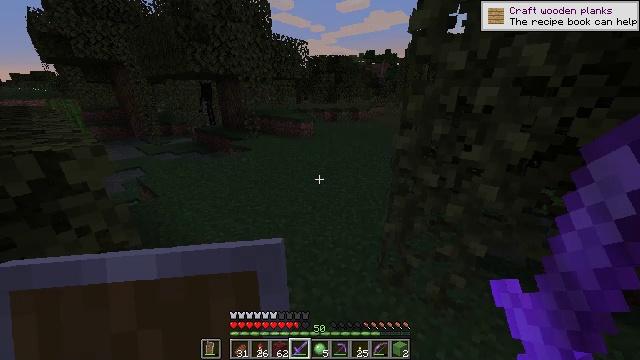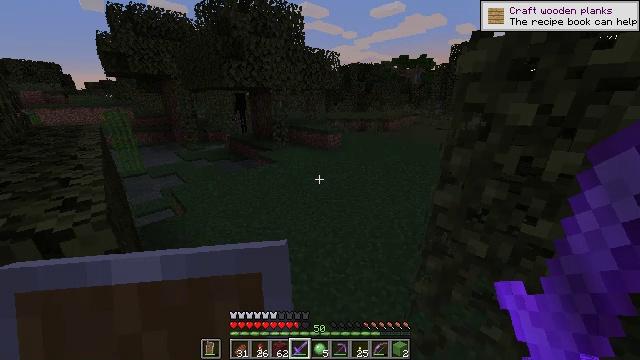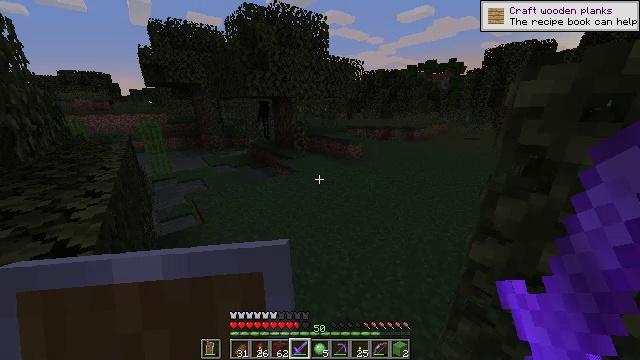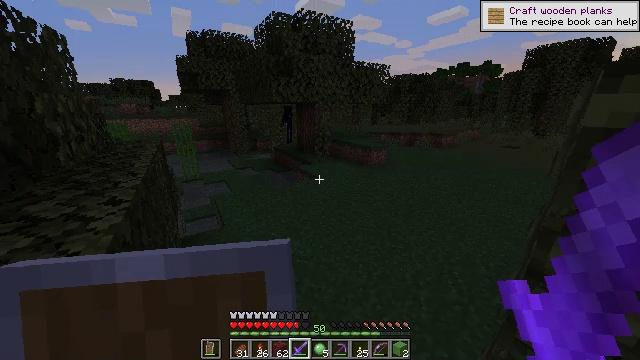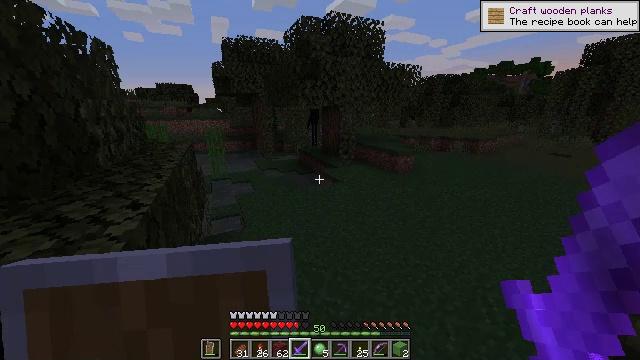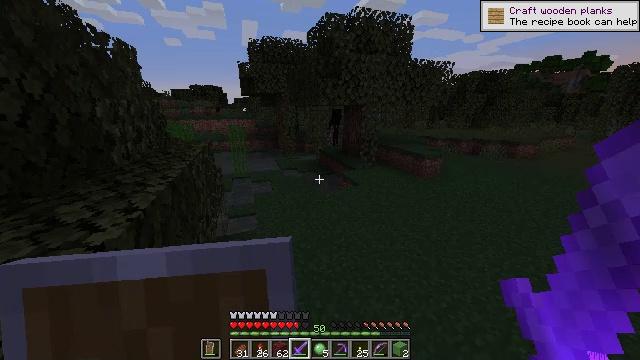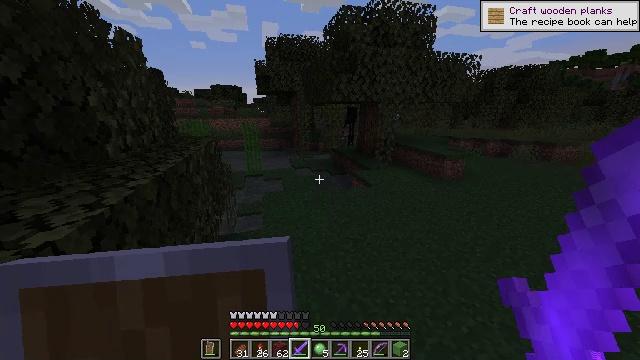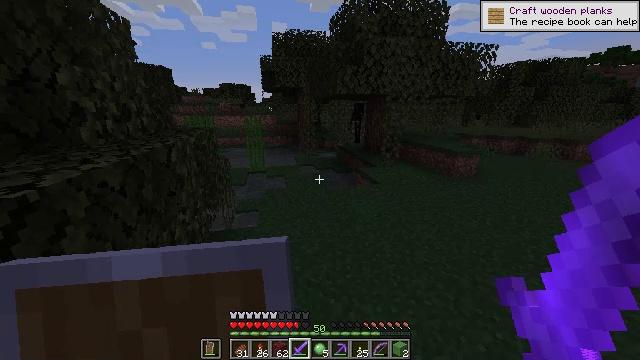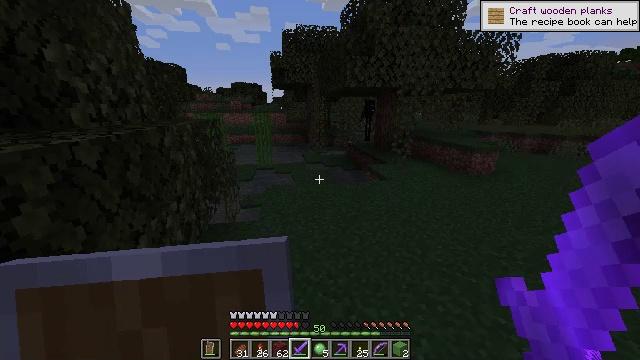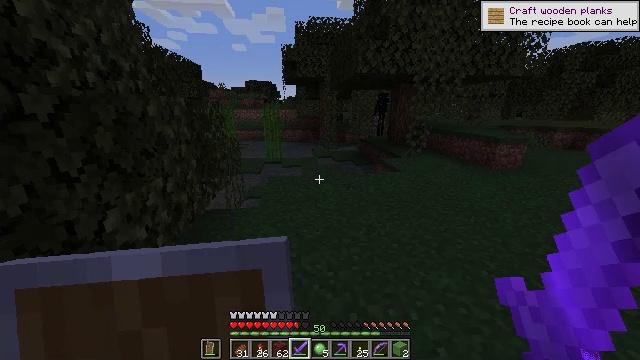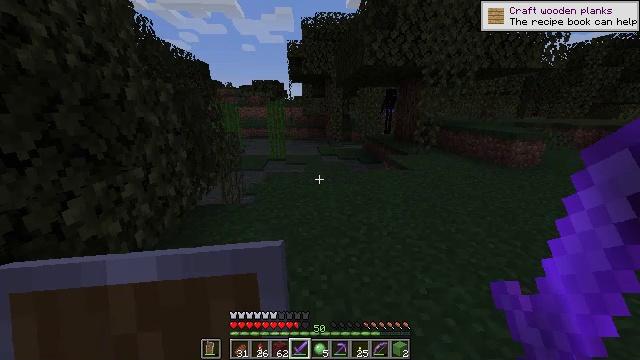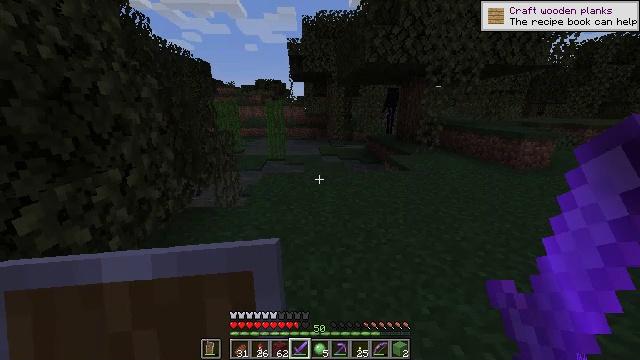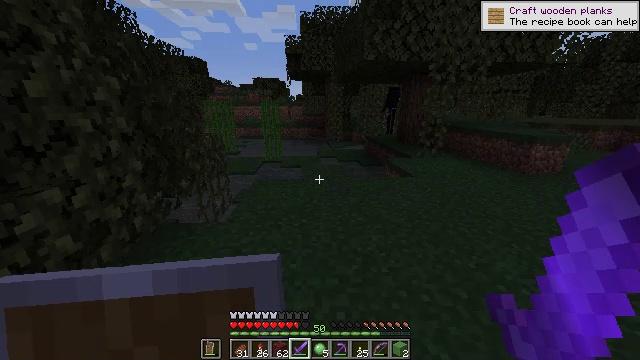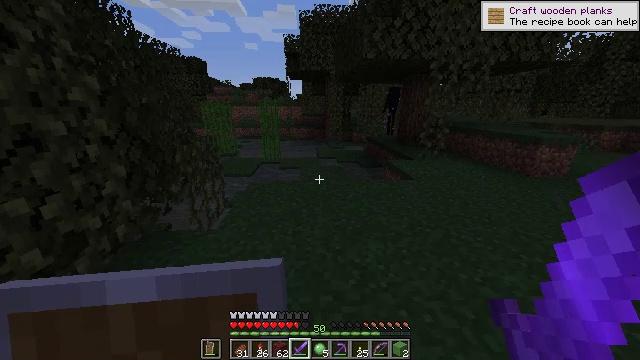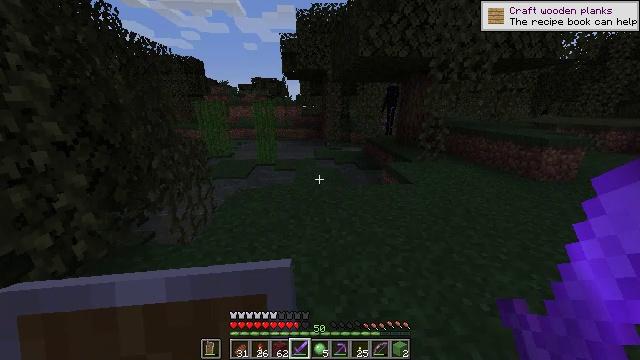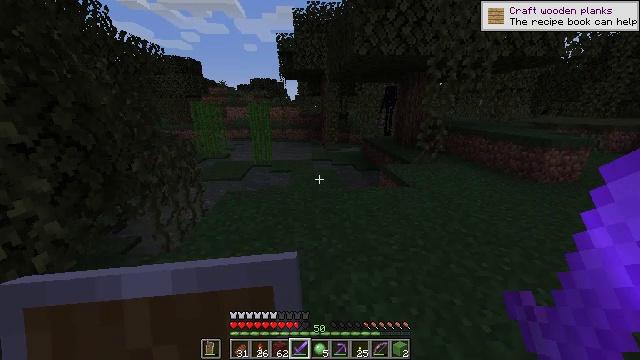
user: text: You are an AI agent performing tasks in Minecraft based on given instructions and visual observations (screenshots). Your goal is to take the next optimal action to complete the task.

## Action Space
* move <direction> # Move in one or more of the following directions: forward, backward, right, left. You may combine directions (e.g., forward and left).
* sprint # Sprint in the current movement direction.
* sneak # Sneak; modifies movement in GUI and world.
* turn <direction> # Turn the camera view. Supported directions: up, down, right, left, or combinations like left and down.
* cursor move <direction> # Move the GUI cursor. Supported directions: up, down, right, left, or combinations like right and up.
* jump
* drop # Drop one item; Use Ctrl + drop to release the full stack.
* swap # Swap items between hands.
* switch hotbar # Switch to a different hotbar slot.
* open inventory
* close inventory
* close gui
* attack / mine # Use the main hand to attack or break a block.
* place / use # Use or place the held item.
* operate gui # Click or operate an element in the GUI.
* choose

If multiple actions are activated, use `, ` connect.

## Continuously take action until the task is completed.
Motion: motion action
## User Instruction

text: Hunt mobs.
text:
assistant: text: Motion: move forward, turn left and up, jump
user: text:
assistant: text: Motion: move forward, turn left and up, jump
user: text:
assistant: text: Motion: move forward, turn left and up
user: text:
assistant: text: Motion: move forward, turn left
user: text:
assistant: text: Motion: move forward, turn left
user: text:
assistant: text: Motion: move forward, turn left
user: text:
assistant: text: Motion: move forward, turn left
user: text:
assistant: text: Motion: move forward, turn left
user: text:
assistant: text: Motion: move forward, turn left
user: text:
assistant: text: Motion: move forward, turn left
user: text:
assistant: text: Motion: move forward
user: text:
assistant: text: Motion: move forward
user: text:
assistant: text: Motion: move forward and move right
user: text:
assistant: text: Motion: move forward and move right
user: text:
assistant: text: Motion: move forward and move right
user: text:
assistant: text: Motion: move forward and move right
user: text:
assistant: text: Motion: move forward and move right
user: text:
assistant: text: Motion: move forward and move right
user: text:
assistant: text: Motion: move forward and move right
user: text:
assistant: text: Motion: move forward and move right
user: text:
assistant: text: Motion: move forward and move right
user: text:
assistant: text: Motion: move forward and move right
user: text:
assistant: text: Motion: move forward and move right, turn right
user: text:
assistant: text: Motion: move forward and move right, turn right and down
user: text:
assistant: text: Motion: move forward, turn right
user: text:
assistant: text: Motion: move forward
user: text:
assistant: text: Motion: move forward
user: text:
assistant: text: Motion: move forward
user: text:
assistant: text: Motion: move forward, turn left
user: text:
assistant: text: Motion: move forward